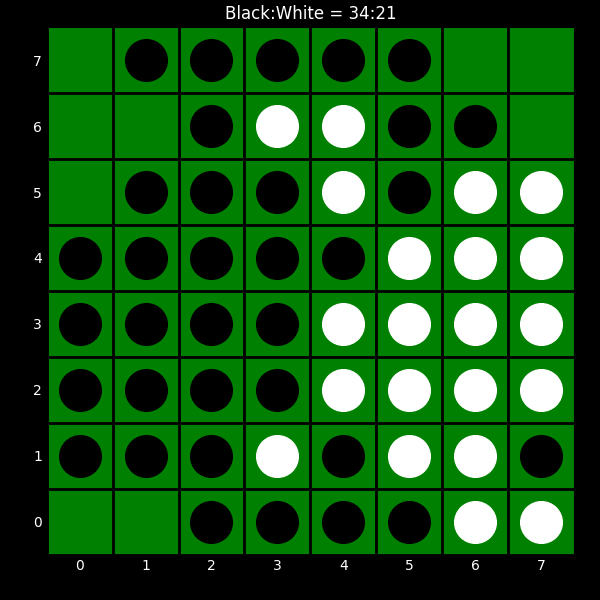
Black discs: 34
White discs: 21